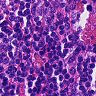
Metastatic tissue present: no